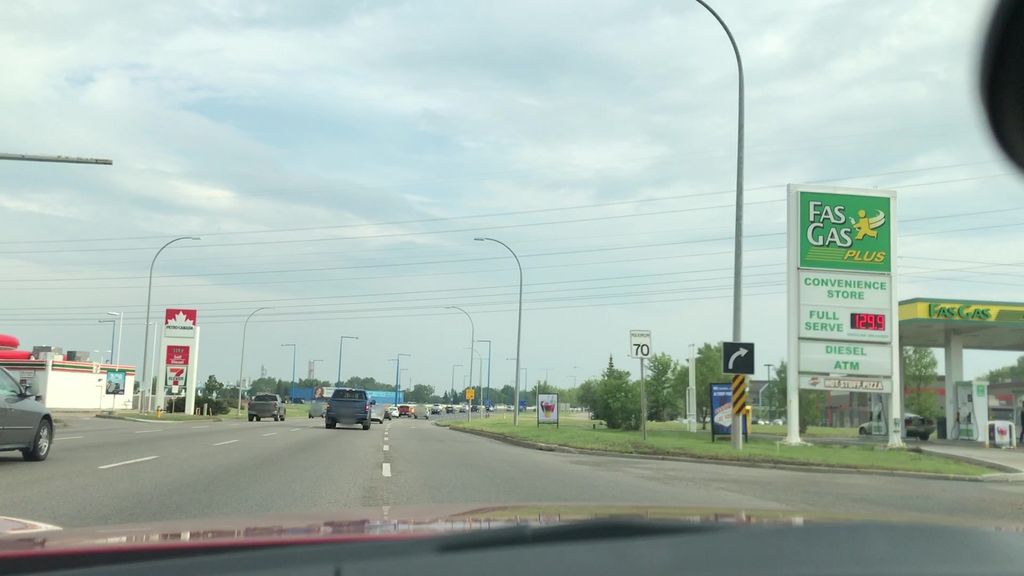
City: edmonton